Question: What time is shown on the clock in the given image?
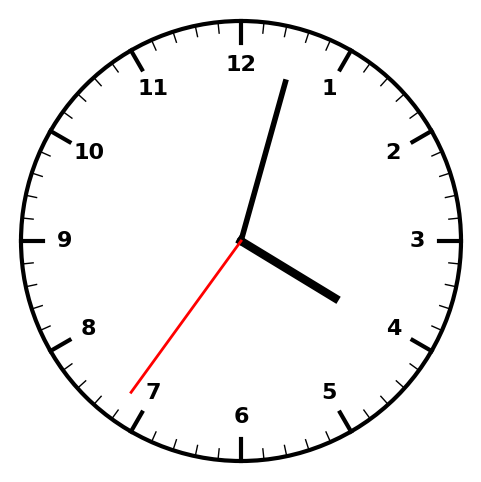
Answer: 04:02:36